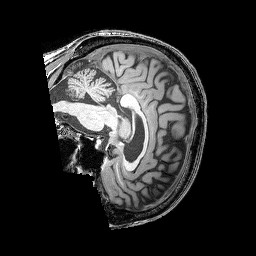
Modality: T1w
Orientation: sagittal
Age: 60
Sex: male
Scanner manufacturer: siemens
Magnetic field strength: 3 T
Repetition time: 2.25 s
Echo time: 0.00411 s